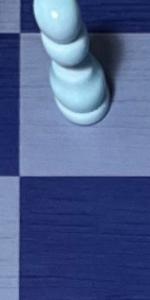
Label: Empty